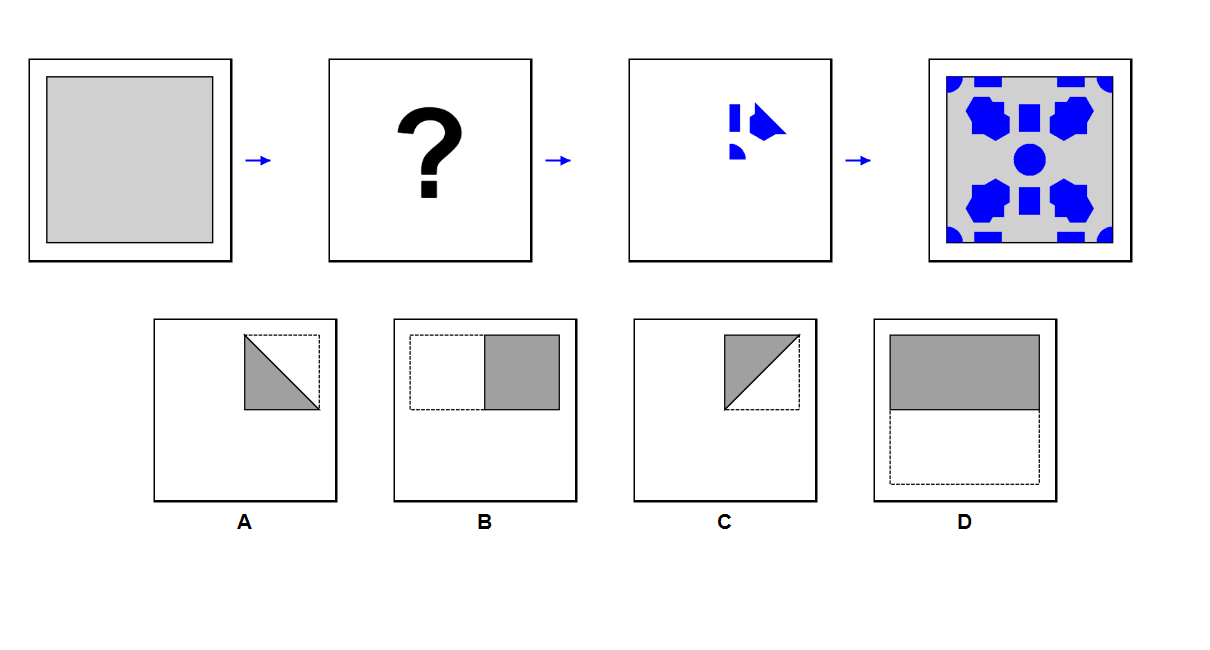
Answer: C